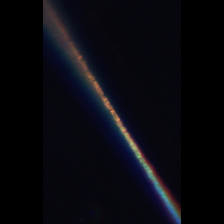
Taxon: Leptocylindrus
Group: Diatoms